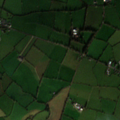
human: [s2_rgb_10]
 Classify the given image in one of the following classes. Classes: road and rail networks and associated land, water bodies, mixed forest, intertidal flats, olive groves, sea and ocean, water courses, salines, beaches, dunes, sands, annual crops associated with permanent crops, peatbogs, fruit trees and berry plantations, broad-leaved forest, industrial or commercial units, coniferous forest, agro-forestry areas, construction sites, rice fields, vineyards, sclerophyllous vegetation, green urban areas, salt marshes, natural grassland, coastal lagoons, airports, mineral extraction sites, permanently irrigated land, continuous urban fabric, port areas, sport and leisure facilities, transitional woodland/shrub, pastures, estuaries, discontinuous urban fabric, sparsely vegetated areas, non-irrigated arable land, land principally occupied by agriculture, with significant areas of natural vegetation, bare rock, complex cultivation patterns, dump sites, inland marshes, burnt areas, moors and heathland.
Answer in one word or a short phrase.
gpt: pastures